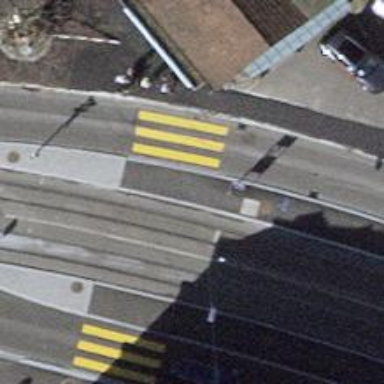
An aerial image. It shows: Tram stop with stop position for public transport.